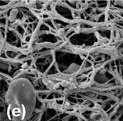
Computed tomography and scanning electron microscopic (SEM) images. Representative SEM images of the removed parts of the thrombus from the right atrium g magnification, x3,500. Scale bar 5 mum.
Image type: radiology (ct)